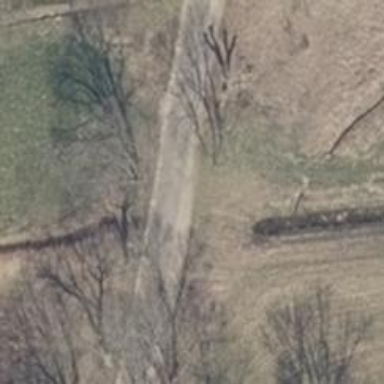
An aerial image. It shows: Culvert tunnel.